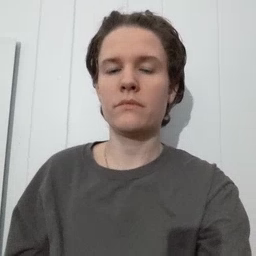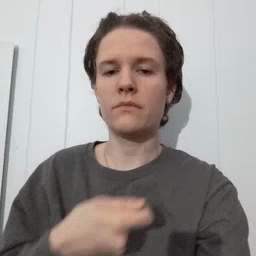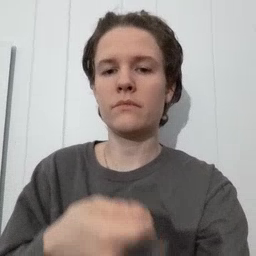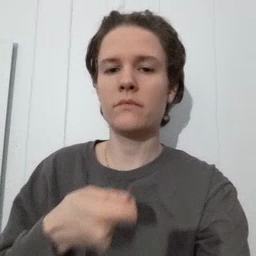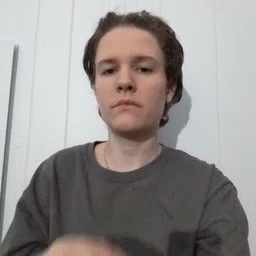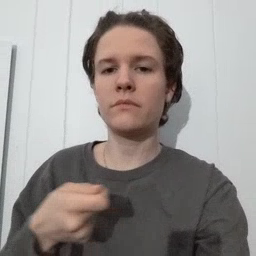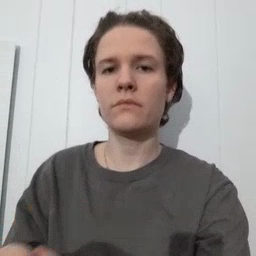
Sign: vacuum